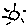
Label: sun